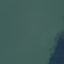
Land use / land cover class: SeaLake